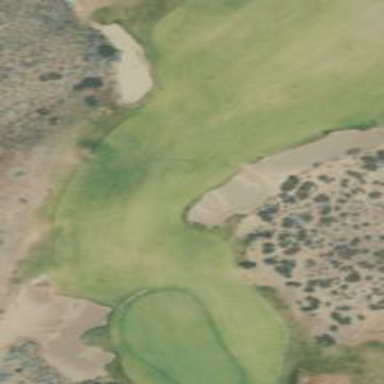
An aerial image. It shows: Sand bunker on golf course.